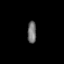
Tissue: prostate
Cell type: B cells
Senescence score: 0.1967
Nuclear area (px): 187
Mean DAPI intensity: 116.647